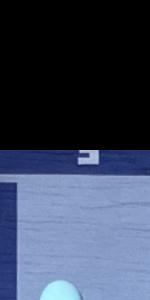
Label: Empty